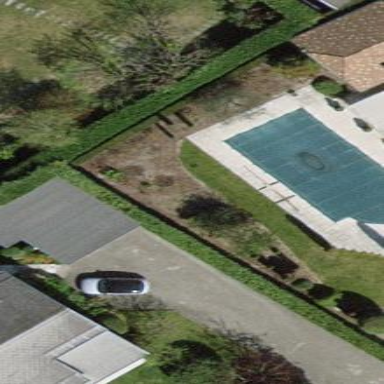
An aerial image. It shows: Swimming pool located in leisure land.